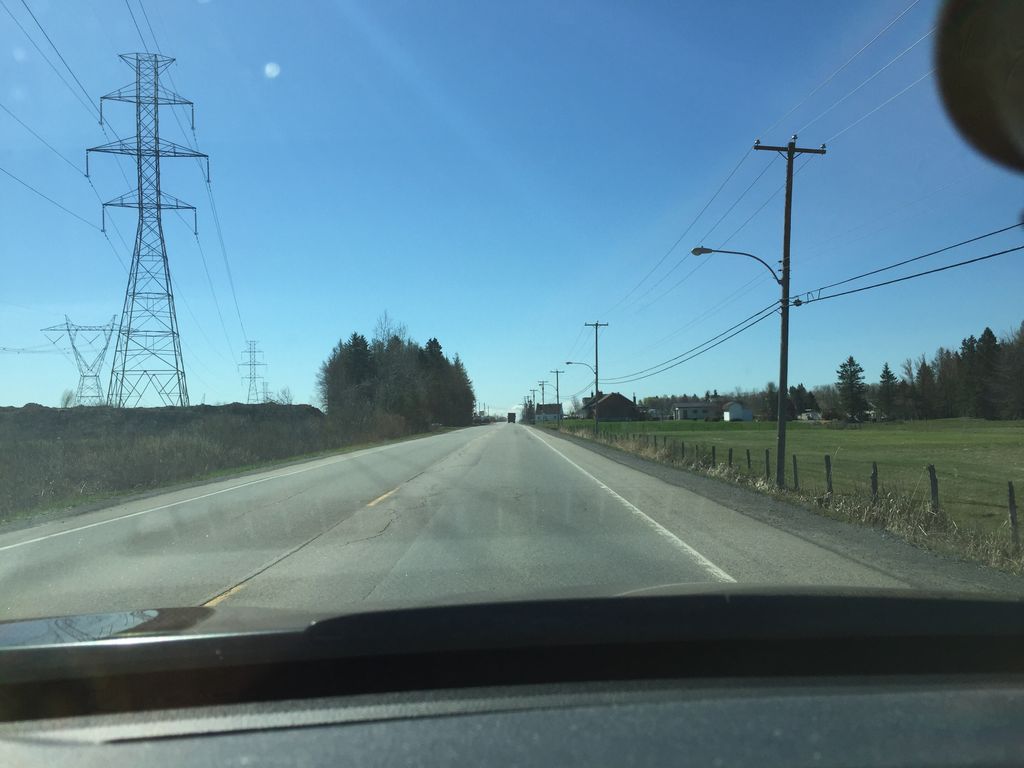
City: quebec_city